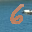
Label: 6